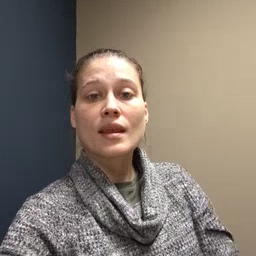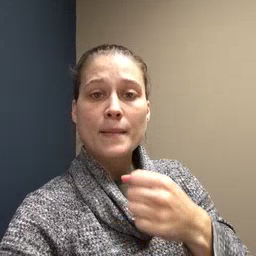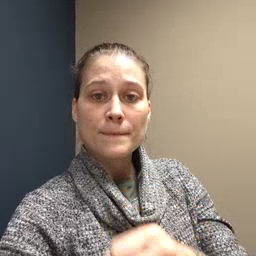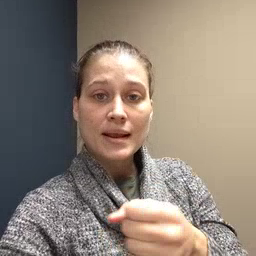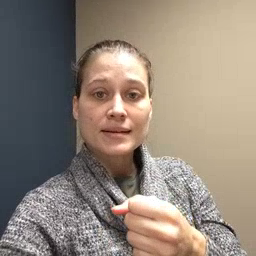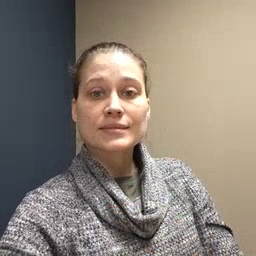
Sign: make